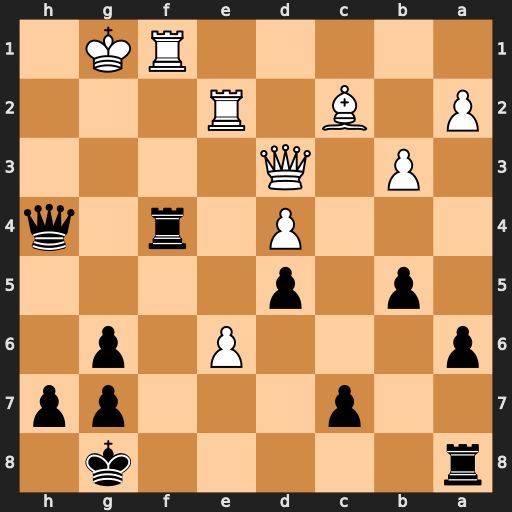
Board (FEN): r5k1/2p3pp/p3P1p1/1p1p4/3P1r1q/1P1Q4/P1B1R3/5RK1
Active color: b
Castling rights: -
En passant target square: -
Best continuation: Rxf1+ Kxf1 Qh1+ Kf2 Rf8+ Kg3 Qg1+ Rg2 Qe1+